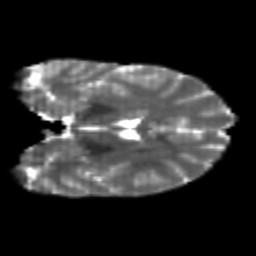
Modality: T2w
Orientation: coronal
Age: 21
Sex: female
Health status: healthy
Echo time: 0.074 s